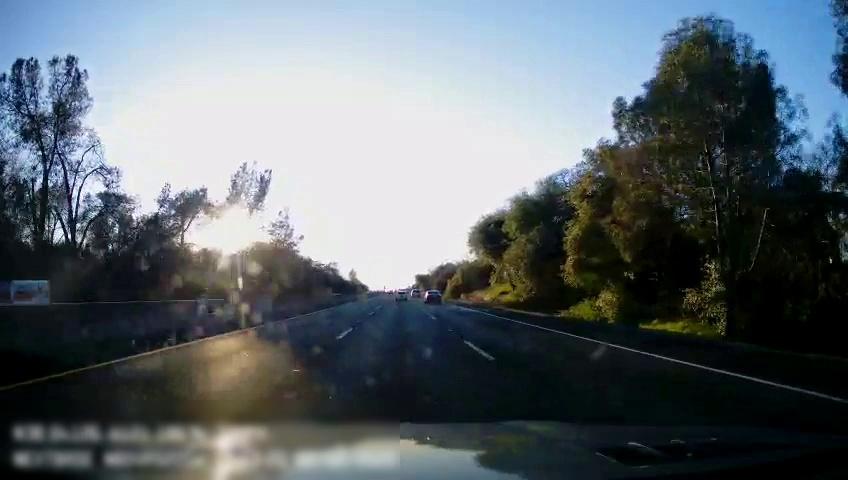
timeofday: Day
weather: Cloudy
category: Drivable Space
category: Vehicles | Truck
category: Vehicles | Car
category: Vehicles | Car
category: Vehicles | SUV
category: Lanes | Alternate Lane
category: Lanes | Current Lane
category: Lanes | Current Lane
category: Lanes | Alternate Lane